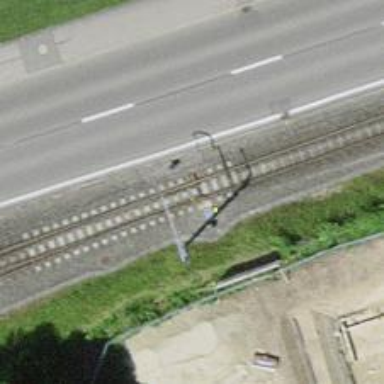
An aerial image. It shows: Railway switch.